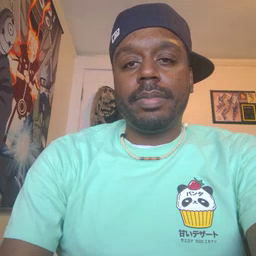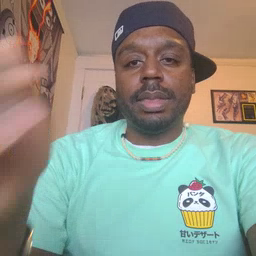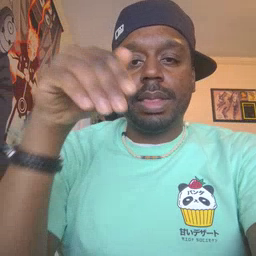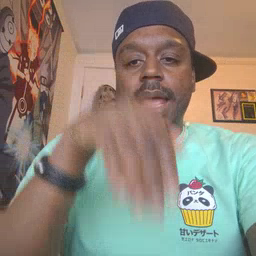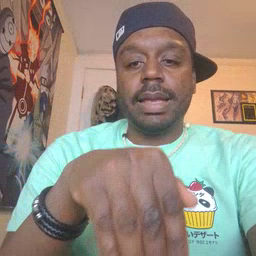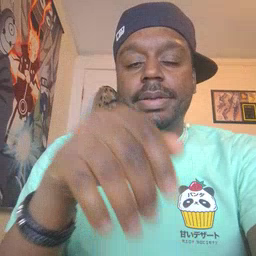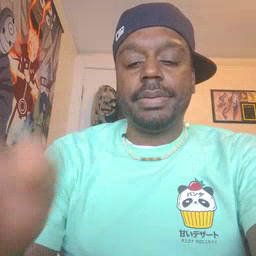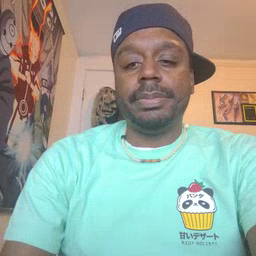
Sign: night